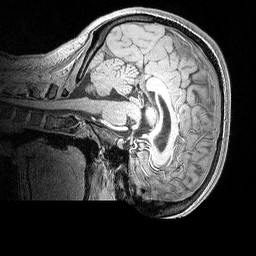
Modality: MP2RAGE
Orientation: sagittal
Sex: female
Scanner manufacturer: siemens
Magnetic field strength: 3 T
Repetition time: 5 s
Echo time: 0.00292 s